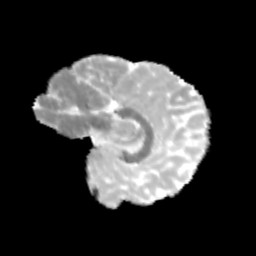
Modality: MD
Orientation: sagittal
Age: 11
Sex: female
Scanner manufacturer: siemens
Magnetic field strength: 3 T
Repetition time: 3.8 s
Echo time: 0.07 s